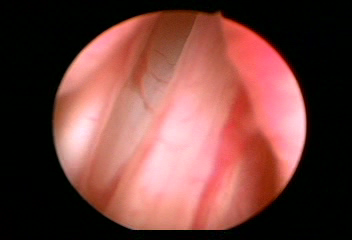
Modality: WLC
Class: Normal mucosa
Bladder cancer association: No